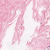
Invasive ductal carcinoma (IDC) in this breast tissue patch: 0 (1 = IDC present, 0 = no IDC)